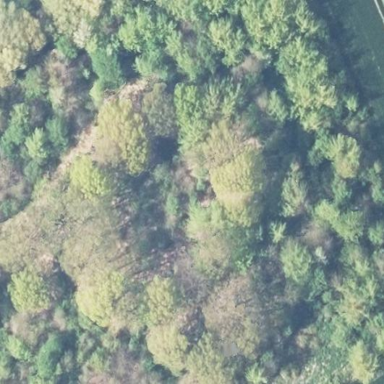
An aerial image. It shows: Historic archaeological site nestled within woodland. The site is hill fort fortification.